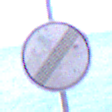
Verkehrszeichen: EndeSaemtlicherBegrenzungen
Umgebung: Outdoor, Nature
Tageszeit: MorningAfternoon
Wetter: Clear
Licht: Natural
Jahreszeit: NotSpecified
Kontrast: HighContrast